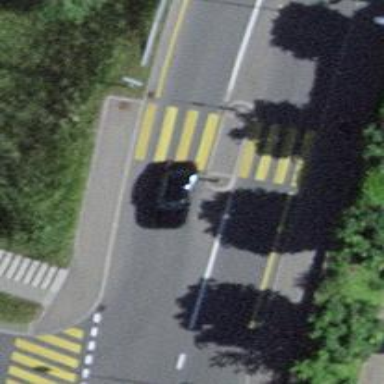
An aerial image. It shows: Zebra crossing on the road.